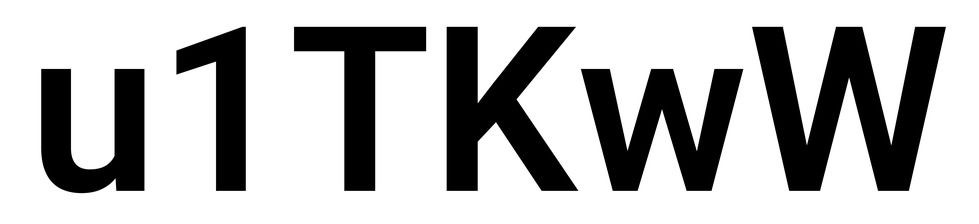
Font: Roboto_SemiBold